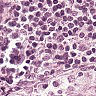
Metastatic tissue present: no